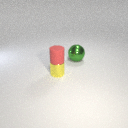
large green metal sphere behind small yellow metal cylinder